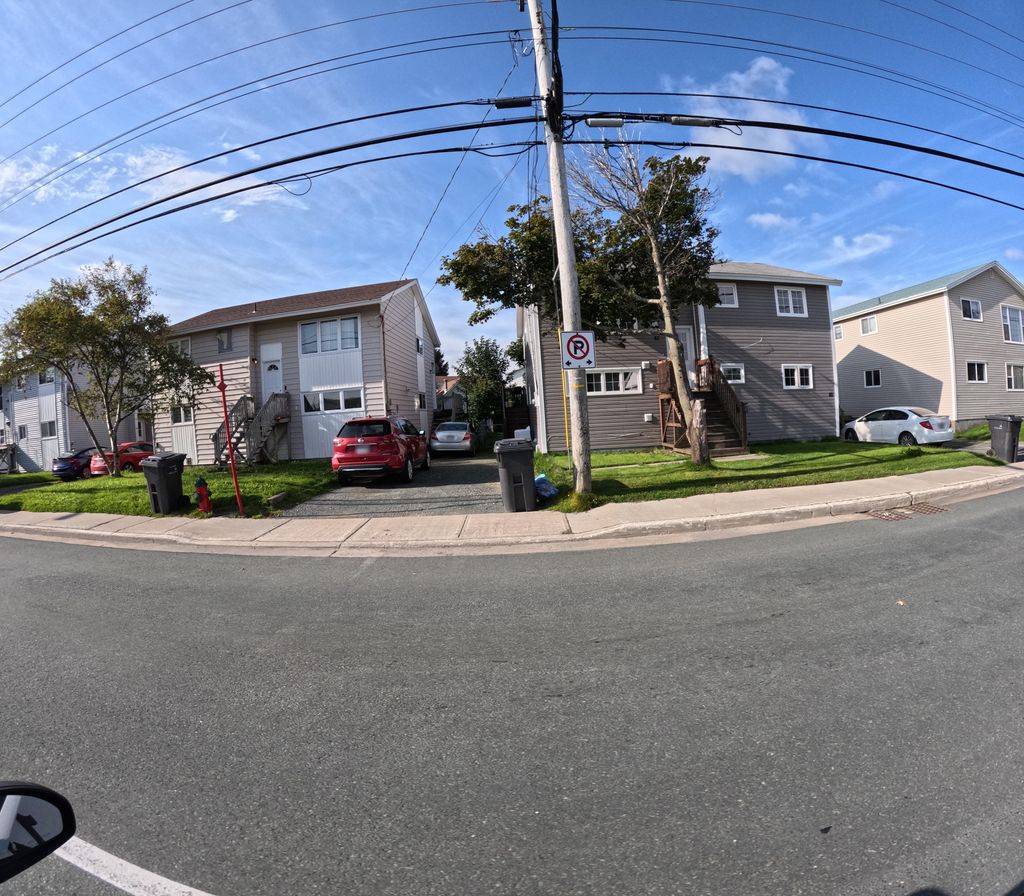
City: st_johns